Field crop: maize
Growth stage: 2
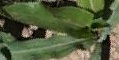
Species: maize